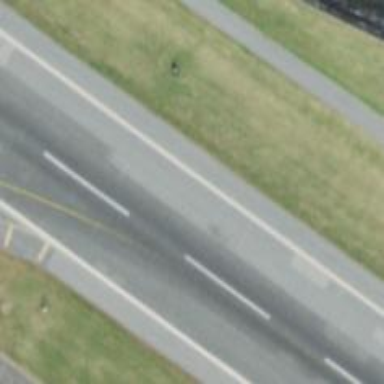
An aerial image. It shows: View of taxiway at the airport.